Question: I'm new to all of this, and I've been searching like hell, and can't find any guide that assumes little prior knowledge. So if you could keep answers as simple as possible, that would be great for us newbies :)
I have a document, xml.xml, that I would like to transform using another file called xslt.xsl
I've used the <URL> to get the code for both files.
Now how do I get them to work together on my computer?
I've tried adding
'''
<?xml-stylesheet type='text/xsl" href="http://www.dansitrepairs.com/XSLT.xsl"?>
'''
to the second line of my xml file, but it doesn't work.
I've tried linking it in Dreamweaver and msxsl too. Clearly I must have ignored something important, because it shouldn't be this hard (I don't think)
Thanks
As outilined in the comments, it was partly due to a typo in the code I provided, namely type='text/xsl" should be double quoted.
However, it only works when both files are local. When the xsl reference is on a server, I get this instead of what I want:

> It probably is a cross-origin policy implemented on your browser. It
should work when both files are on a server on the same domain.
This was the other problem
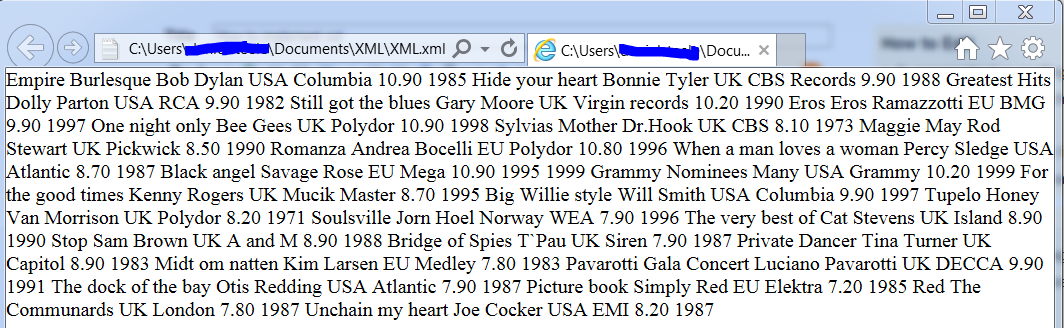
Answer: It probably is a cross-origin policy implemented on your browser. It should work when both files are on a server on the same domain.